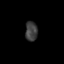
Tissue: skin
Cell type: Epithelial cells
Senescence score: 0.2691
Nuclear area (px): 232
Mean DAPI intensity: 61.888